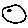
Label: smiley face